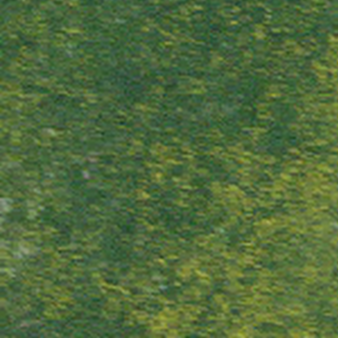
Label: other